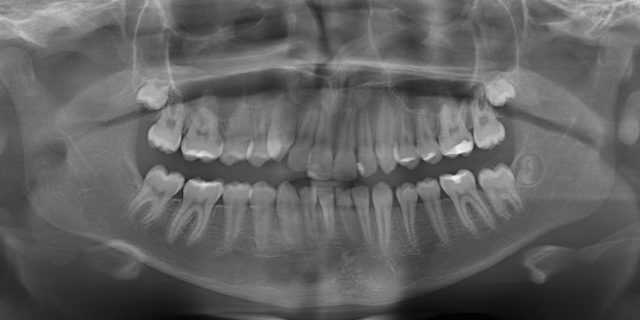
adult